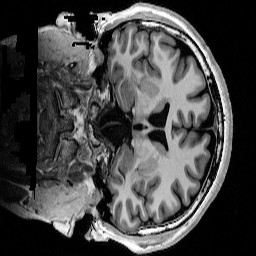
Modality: T1w
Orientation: coronal
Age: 32
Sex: male
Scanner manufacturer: siemens
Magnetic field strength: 3 T
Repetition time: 4 s
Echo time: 0.00289 s